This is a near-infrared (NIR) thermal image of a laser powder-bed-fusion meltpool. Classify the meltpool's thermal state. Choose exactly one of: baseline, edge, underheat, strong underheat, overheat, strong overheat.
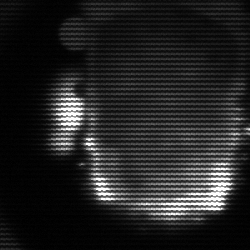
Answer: baseline